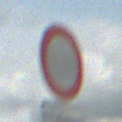
Verkehrszeichen: VerbotFahrzeugeAllerArt
Zusatzzeichen unten: BesondereFahrzeugeUndTransportgueter12
Umgebung: Outdoor, Suburban
Tageszeit: Midday
Wetter: PartlyCloudy
Licht: Natural
Jahreszeit: Summer
Kontrast: HighContrast